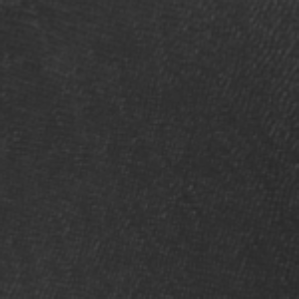
Label: frost